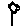
Label: flower